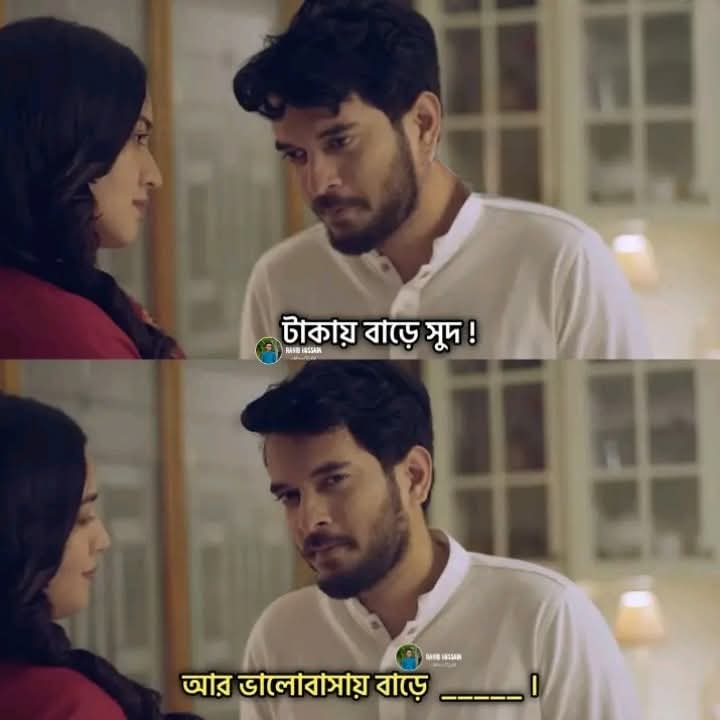
Text: টাকায় বাড়ে সুদ!
আর ভালোবাসায় বাড়ে_____
Label: Non Hate